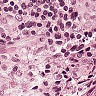
Metastatic tissue present: no